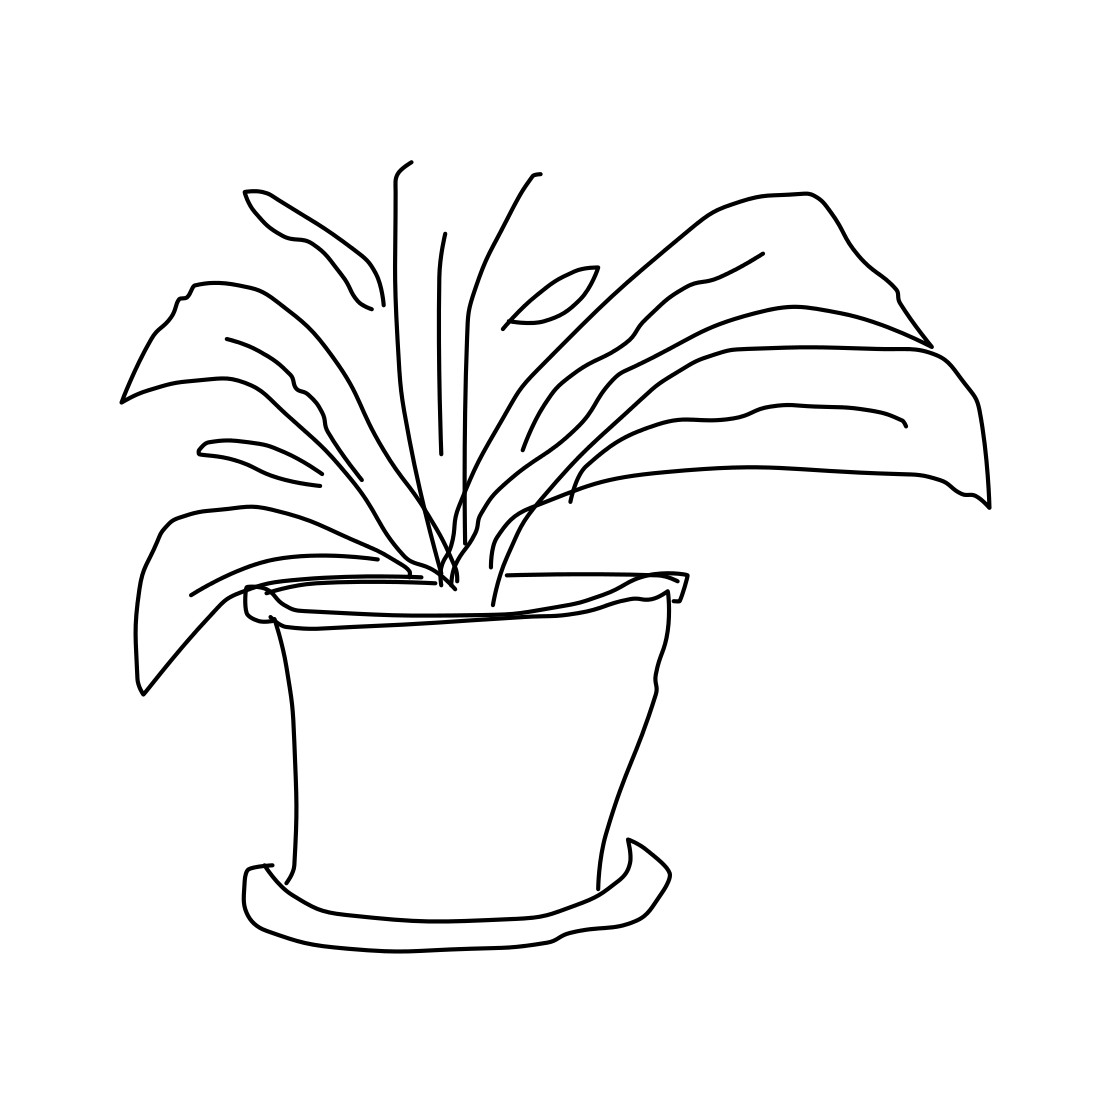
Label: potted plant